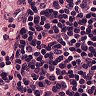
Metastatic tissue present: no